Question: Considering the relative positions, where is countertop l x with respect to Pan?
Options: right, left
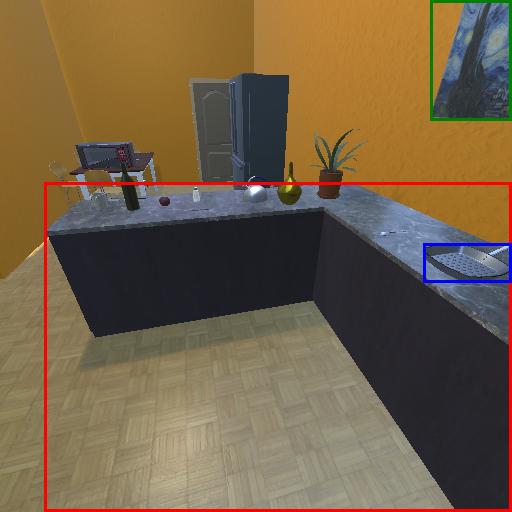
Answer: right